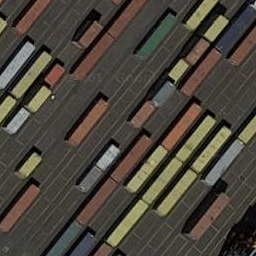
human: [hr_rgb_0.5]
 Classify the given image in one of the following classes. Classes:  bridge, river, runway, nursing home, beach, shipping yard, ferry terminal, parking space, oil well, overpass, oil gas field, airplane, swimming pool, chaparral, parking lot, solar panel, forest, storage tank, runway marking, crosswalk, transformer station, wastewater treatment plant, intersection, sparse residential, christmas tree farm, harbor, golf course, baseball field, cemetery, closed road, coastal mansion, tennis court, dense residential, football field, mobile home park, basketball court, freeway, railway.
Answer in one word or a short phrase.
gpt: shipping yard